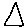
Label: triangle